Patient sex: M
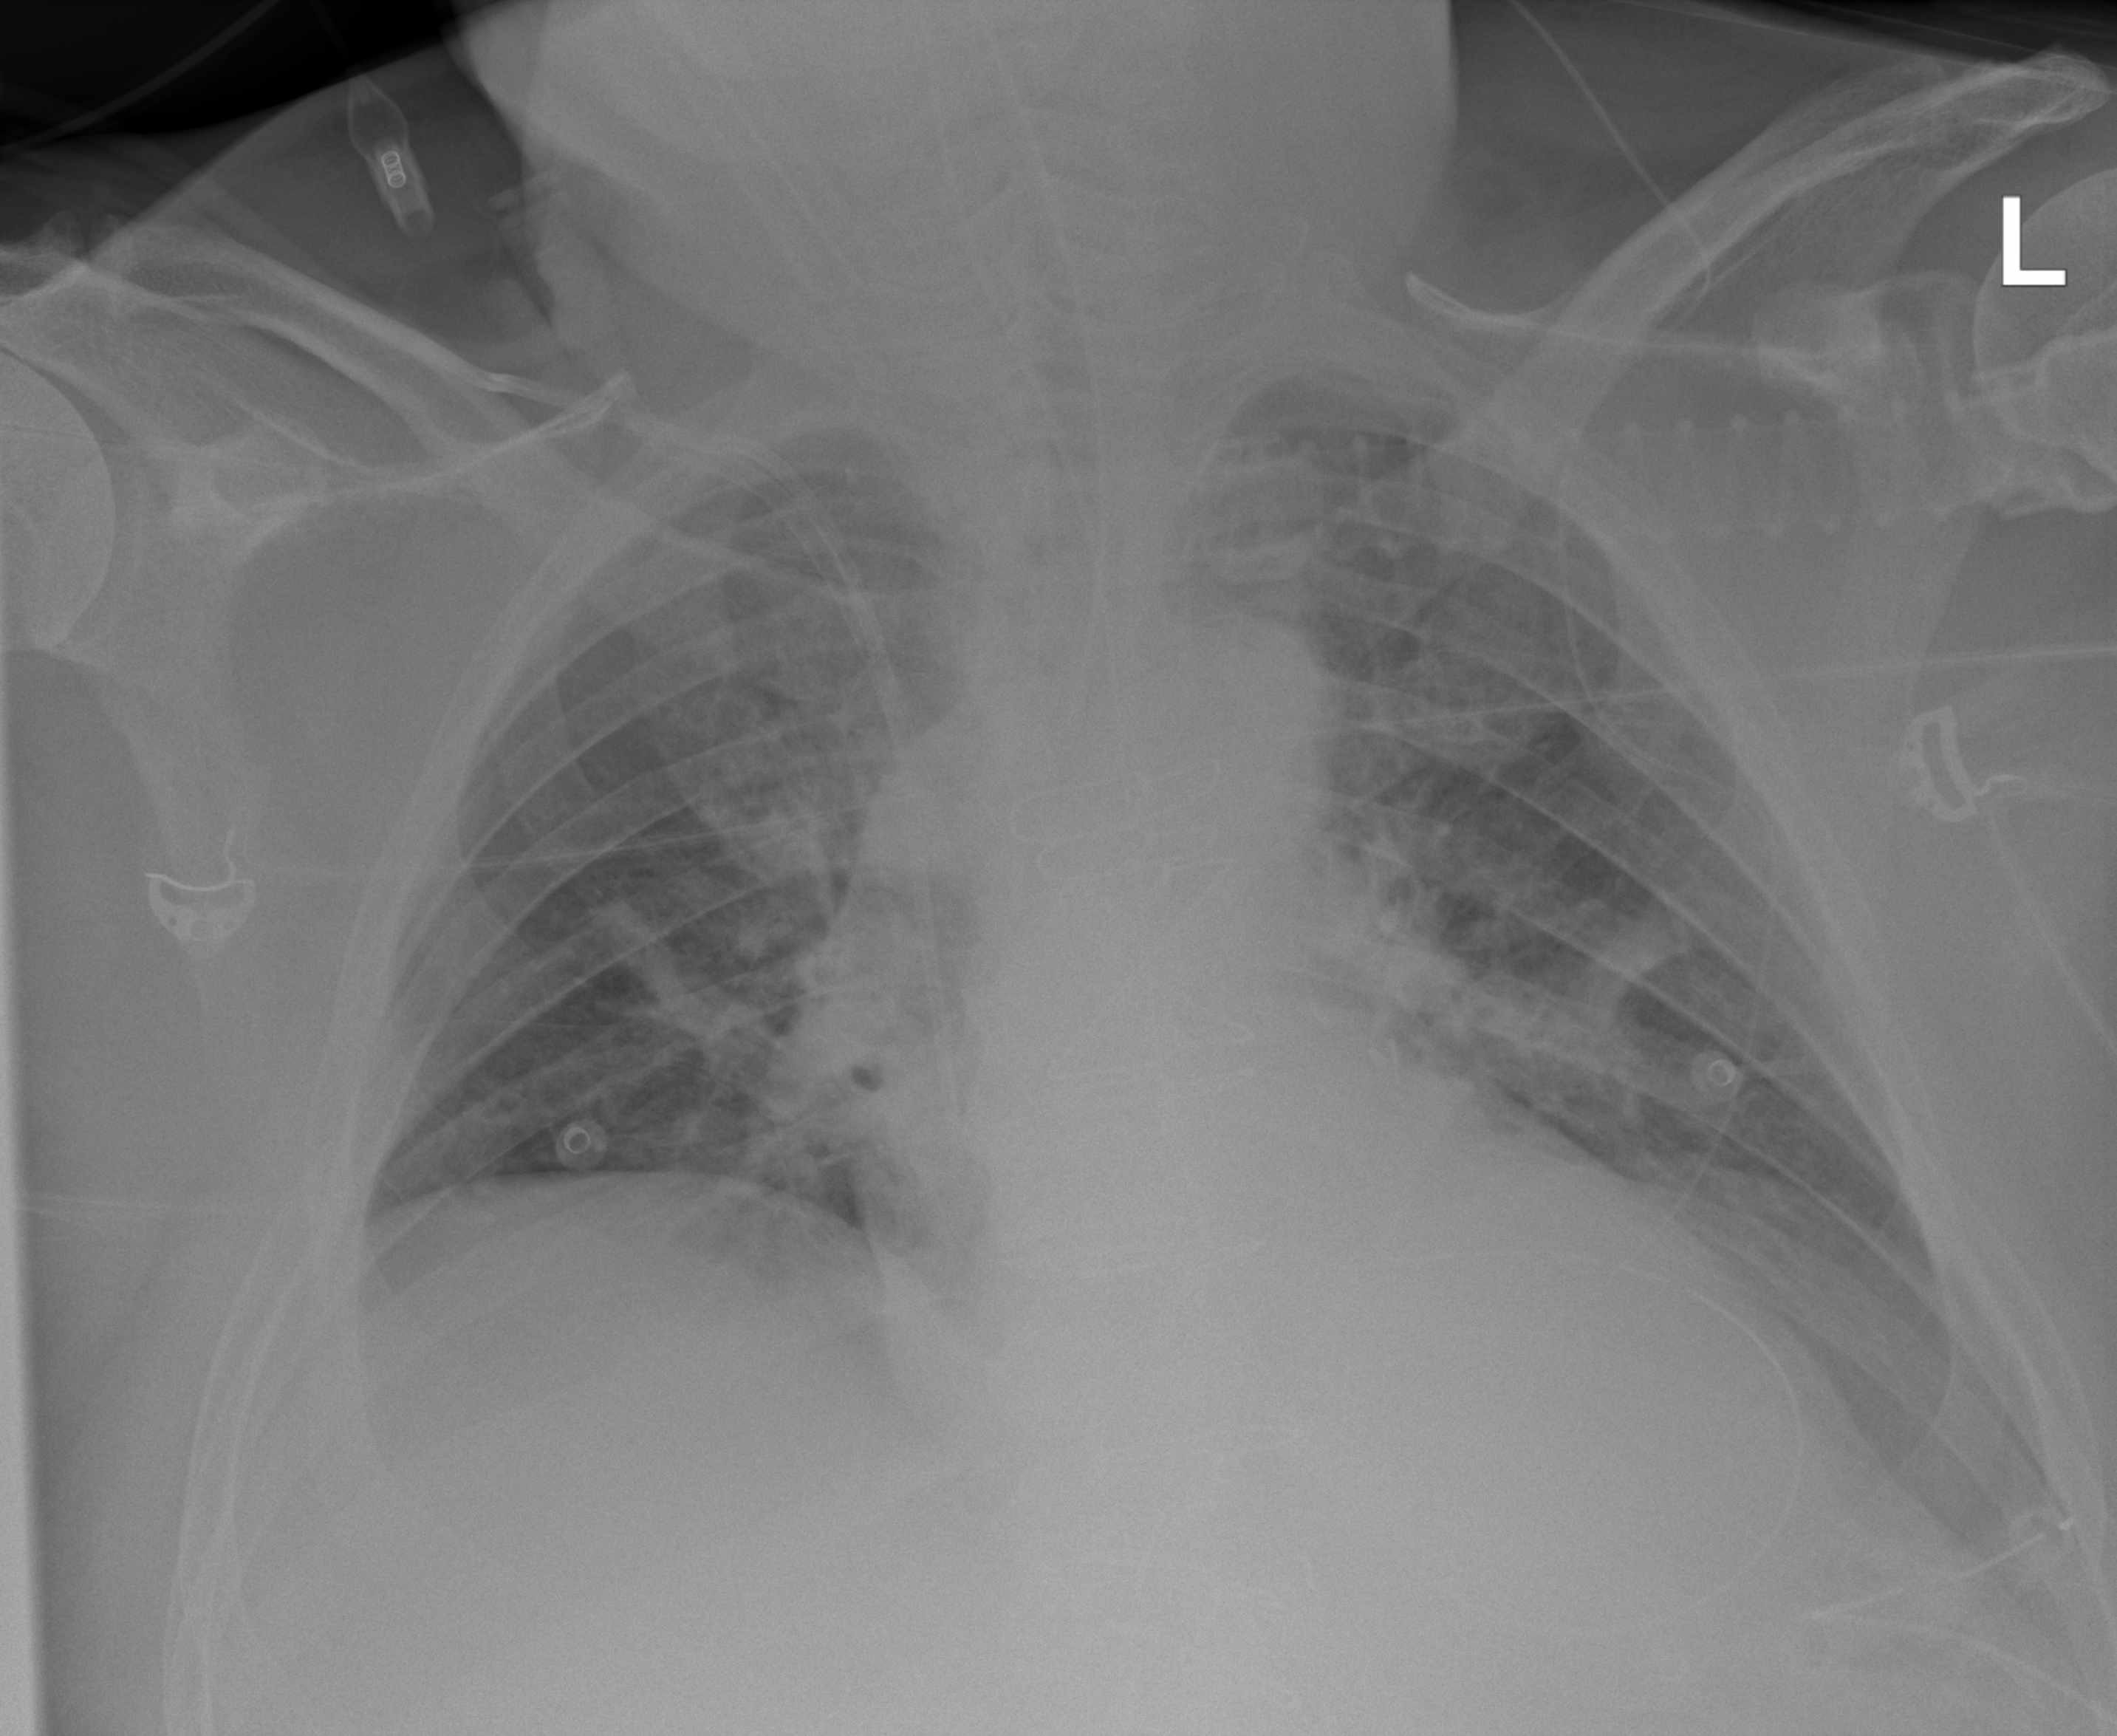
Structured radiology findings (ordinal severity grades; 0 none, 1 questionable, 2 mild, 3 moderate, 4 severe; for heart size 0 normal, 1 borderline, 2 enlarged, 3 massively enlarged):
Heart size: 1
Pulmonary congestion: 2
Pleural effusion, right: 0
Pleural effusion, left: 2
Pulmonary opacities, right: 2
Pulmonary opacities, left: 2
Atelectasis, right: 0
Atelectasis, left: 2